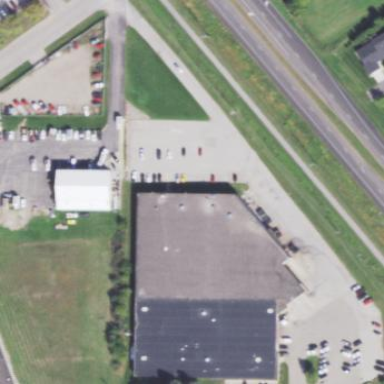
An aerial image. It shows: Manufacturing building.